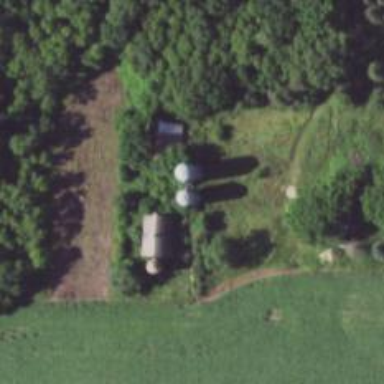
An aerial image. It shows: Silo.